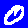
Digit: 0